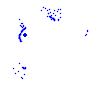
Particle: proton